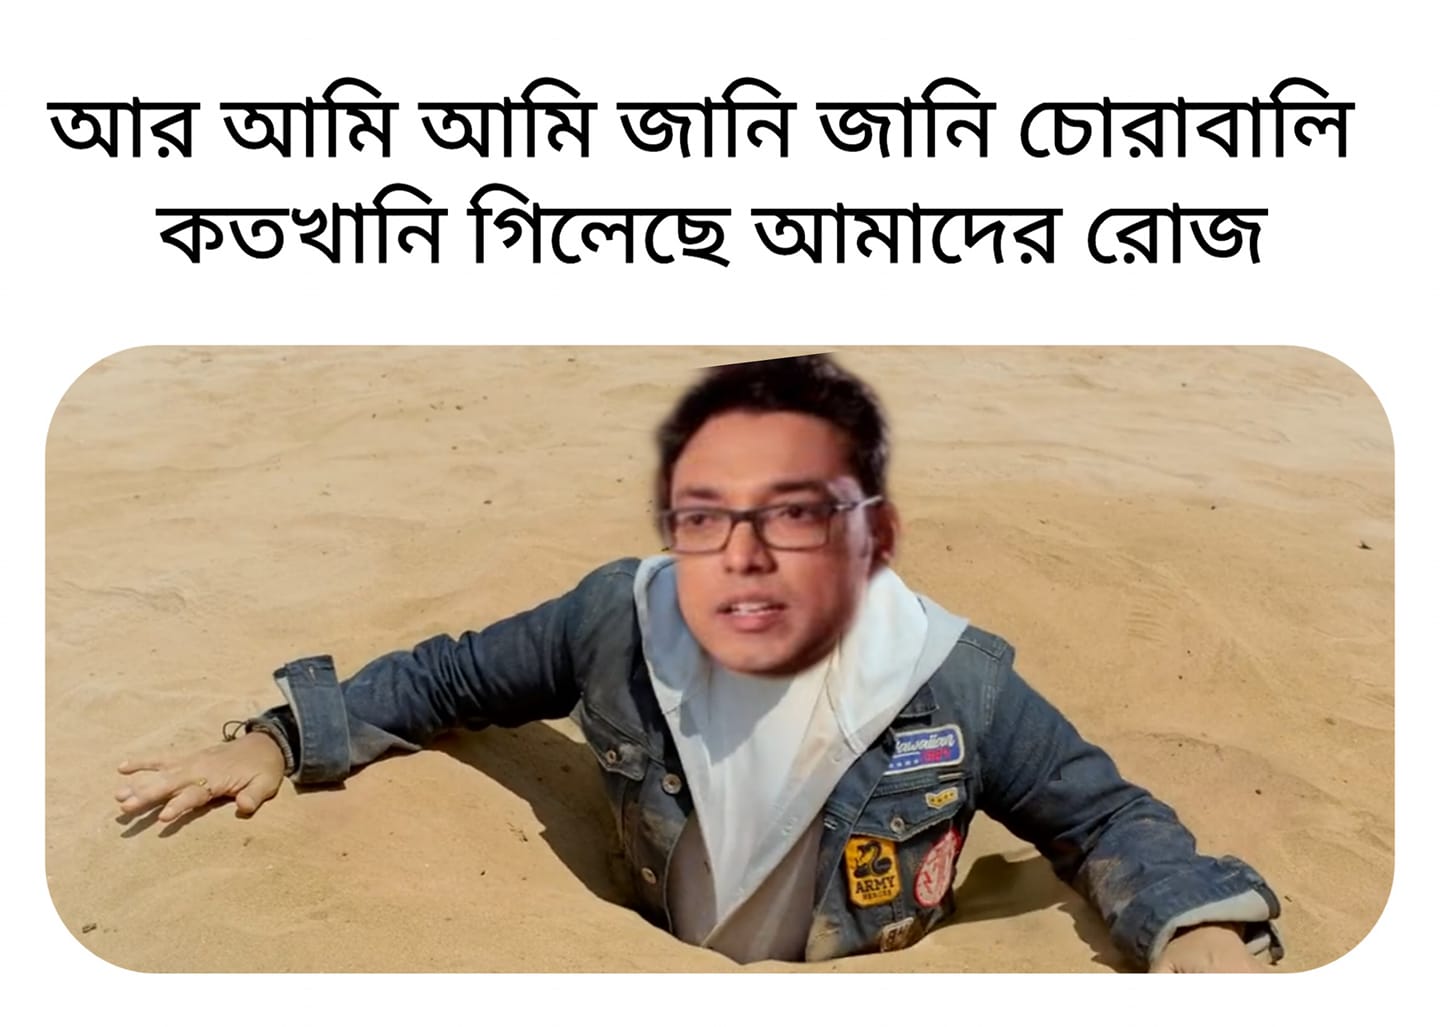
Caption: আর আমি আমি জানি জানি চোরাবালি কতখানি গিলেছে আমাদের রোজ
Label: non-hate